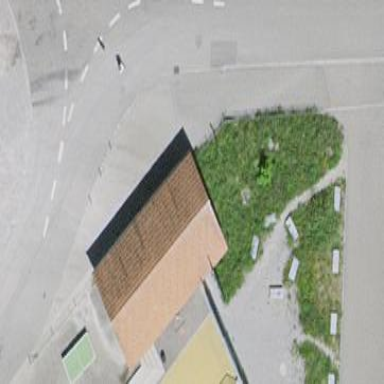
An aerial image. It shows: Shed building.